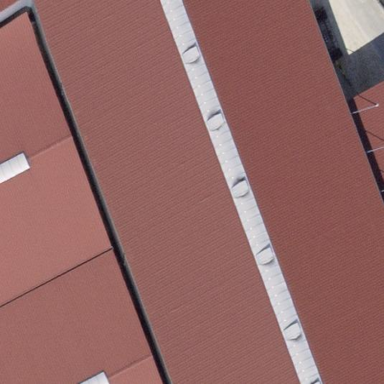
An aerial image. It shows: Industrial building.